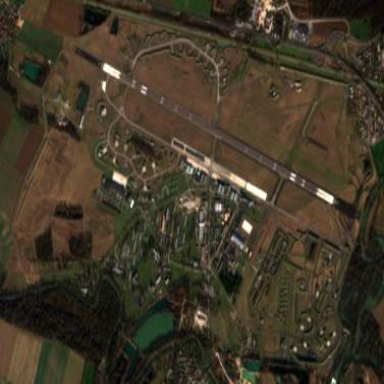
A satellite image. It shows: Military airfield located within larger aerodrome area.